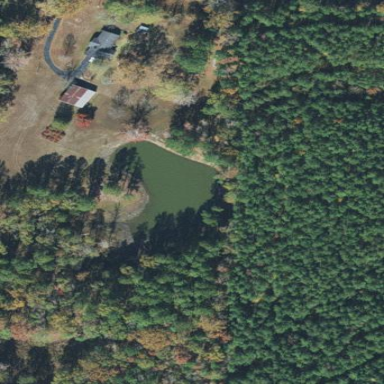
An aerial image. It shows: Serene pond surrounded by nature.